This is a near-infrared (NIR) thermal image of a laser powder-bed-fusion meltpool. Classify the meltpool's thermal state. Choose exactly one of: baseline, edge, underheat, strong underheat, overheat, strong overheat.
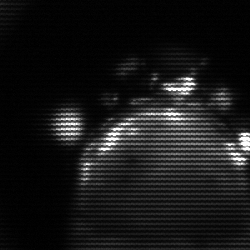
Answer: edge